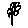
Label: flower